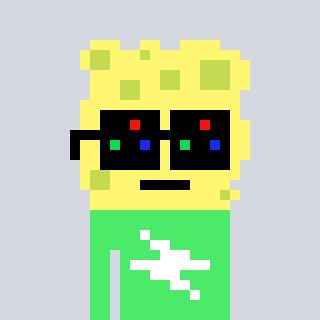
a pixel art character with square black sunglasses, a sponge-shaped head and a teal-colored body on a cool background